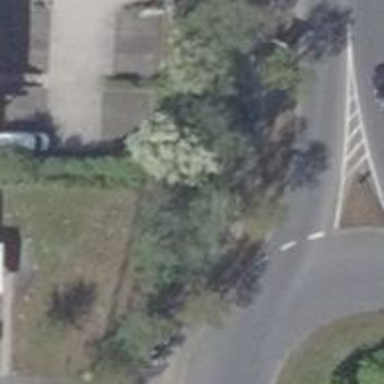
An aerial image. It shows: Semi-evergreen tree with broadleaved leaves.